Field crop: tomato
Growth stage: 2
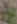
Species: solanum